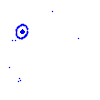
Particle: pion